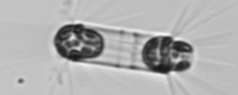
Label: Corethron_hystrix